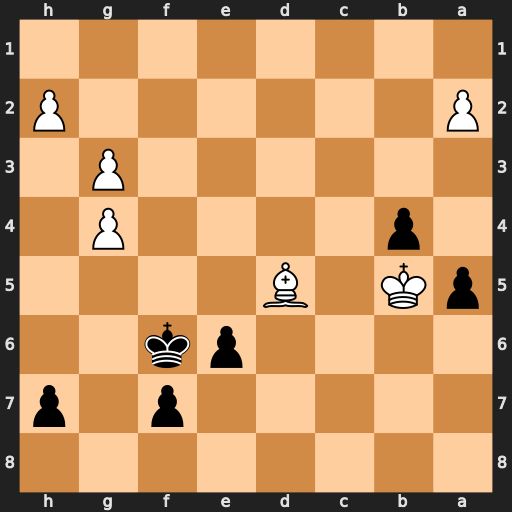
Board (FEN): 8/5p1p/4pk2/pK1B4/1p4P1/6P1/P6P/8
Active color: b
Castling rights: -
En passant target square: -
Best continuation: exd5 Kxa5 b3 axb3 d4